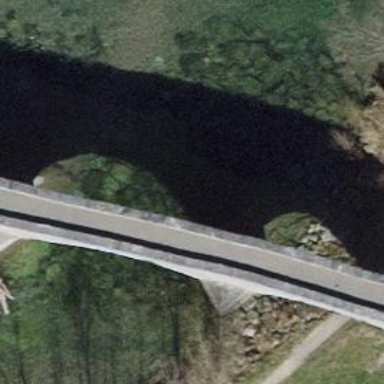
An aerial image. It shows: Pedestrian footway on bridge made of paving stones. This attraction is tourist spot.